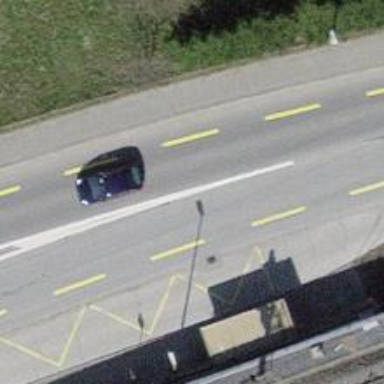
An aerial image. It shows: Bus stop with designated stop position for public transport.